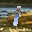
Label: 1